Question: We currently use Subversion for our release management, and tag all of our releases (both to QA and to our production servers). However, we'd like to create a single Release directory reflecting our newest release instead. This way we can have TeamCity always pull from the same folder for continuous builds. Also, if someone has to make a quick bug fix to production, they won't accidentally make it to the wrong branch.
For example, below is our current structure with a 'release' folder added. Would there be an easy way to move a tagged branch to 'release' each time, or even have 'release' be a link to the newest release_* version?

Here's an example of how our build/release process currently works:
- - - - -
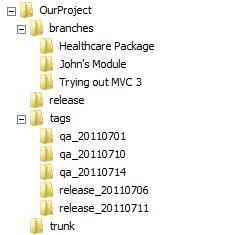
Answer: I would (and do) take a slightly different approach to this. Source control management is primarily for, well, managing source and treating it as a means of tracking or implying releases can make life a little tricky. This is really the purpose of your continuous integration environment and it does a far better job of it than what SVN does.
I use TeamCity as the means of identifying both path and revision number to pull from SVN. It's easy enough to define this at build runtime and any release to production is always done with caution (i.e. carefully check both path and revision). In the absolute worst case, if you do screw it up, you can always re-run the build with revised parameters.
You really don't want to end up making code changes directly to a "Releases" folder - this is what the trunk is for if it's mainstream development or branches are for if you've had to adjust an earlier revision. It's sort of beating SVN into submission to do something that's not its core strength! On that front, you might find some of the tips in <URL> useful.